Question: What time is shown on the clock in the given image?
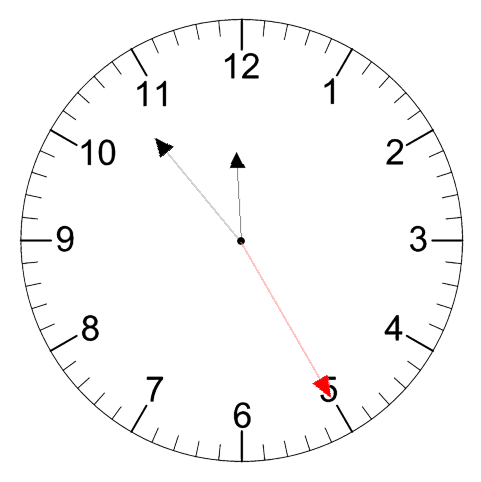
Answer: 11:53:25